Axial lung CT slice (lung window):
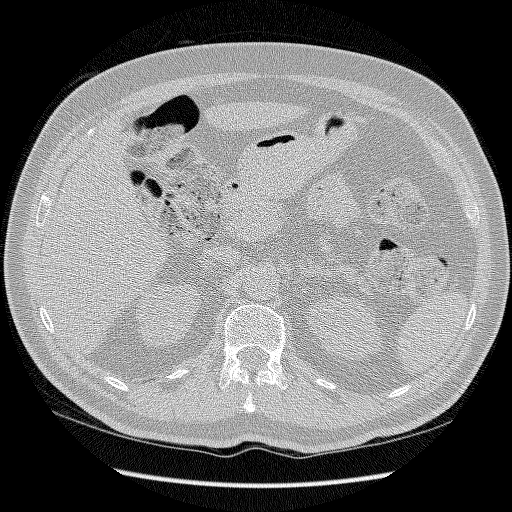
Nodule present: no